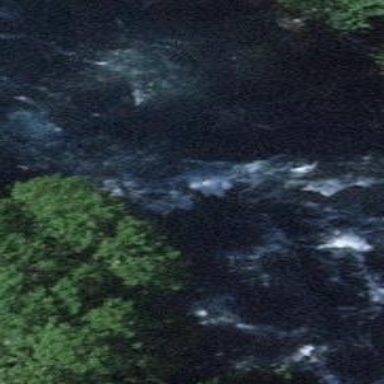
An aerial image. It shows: Rapids in the waterway.